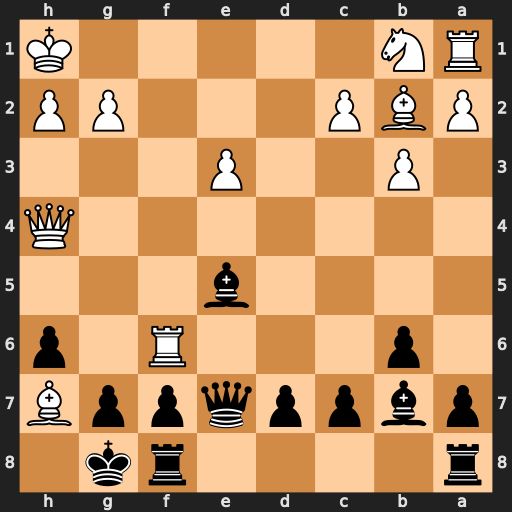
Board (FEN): r4rk1/pbppqppB/1p3R1p/4b3/7Q/1P2P3/PBP3PP/RN5K
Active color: b
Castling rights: -
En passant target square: -
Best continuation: Kxh7 Rxh6+ gxh6 Qxe7 Bxb2